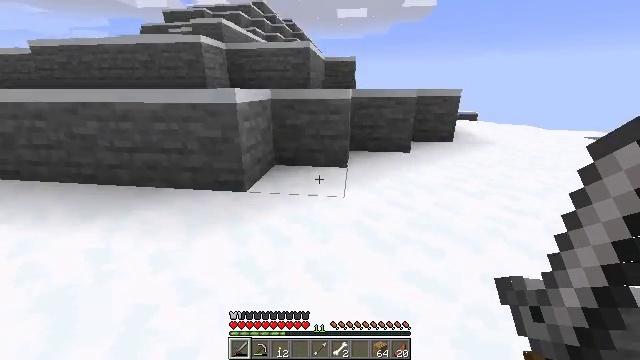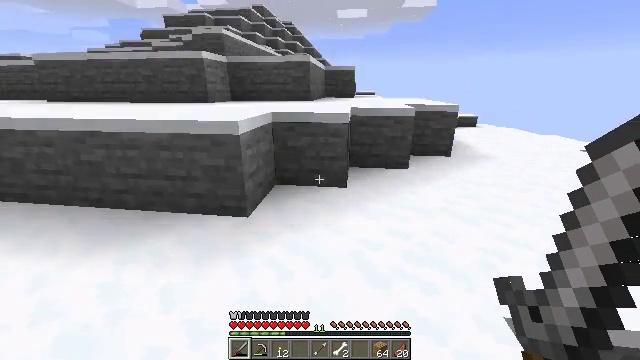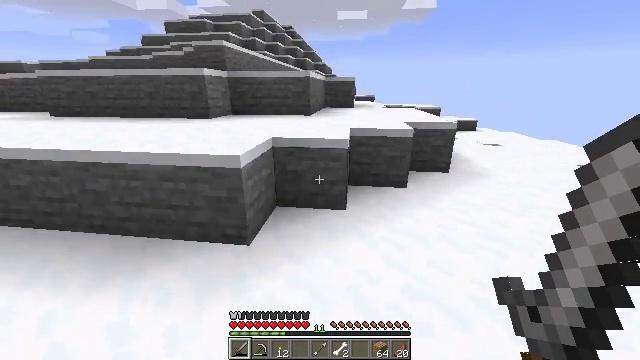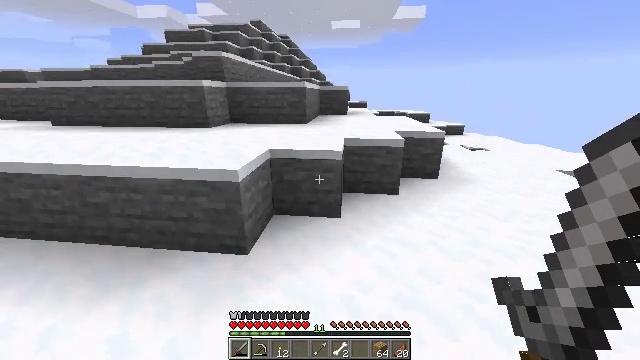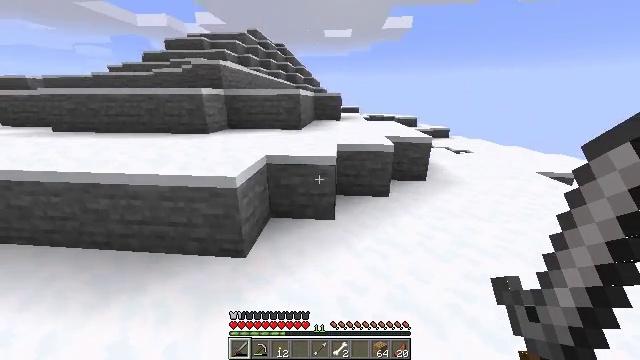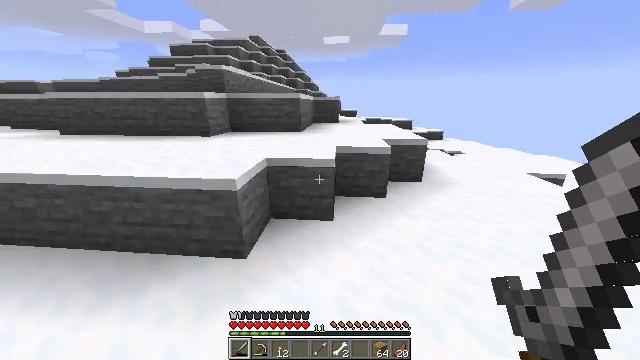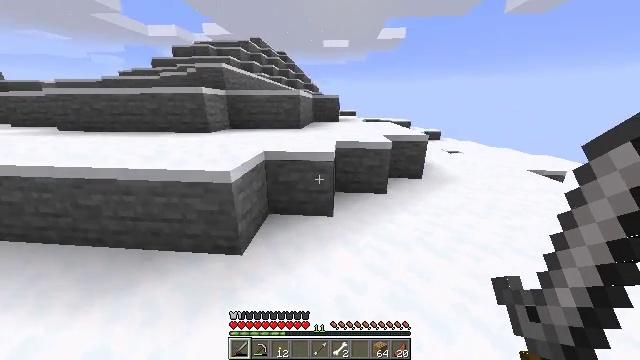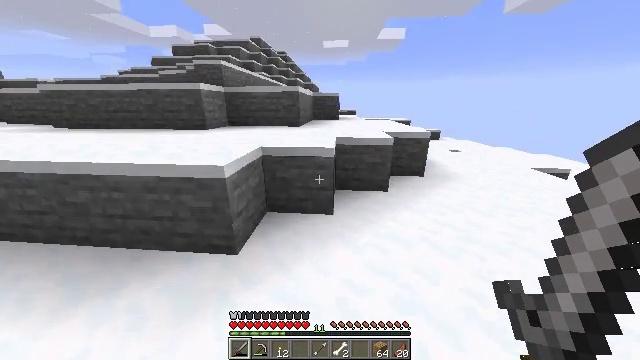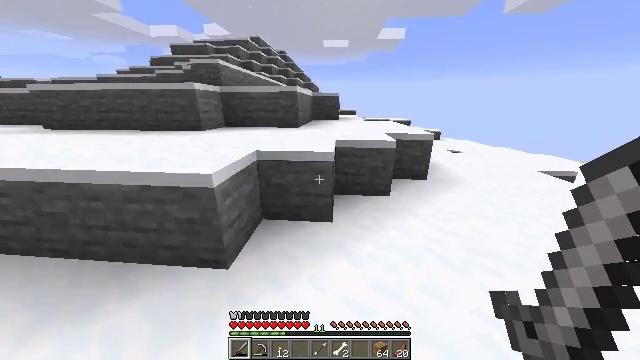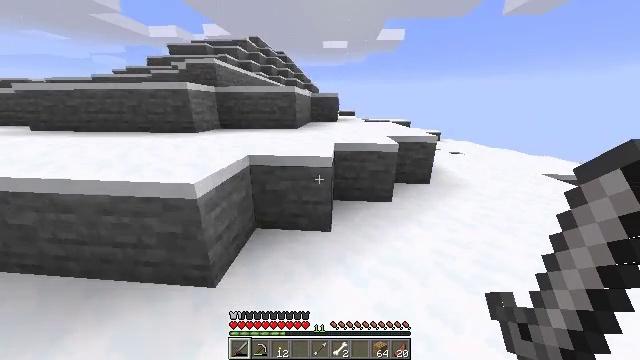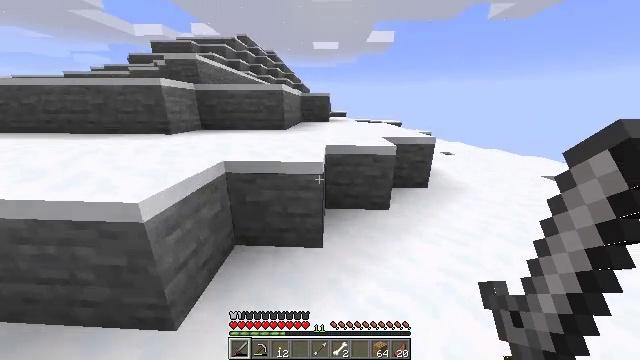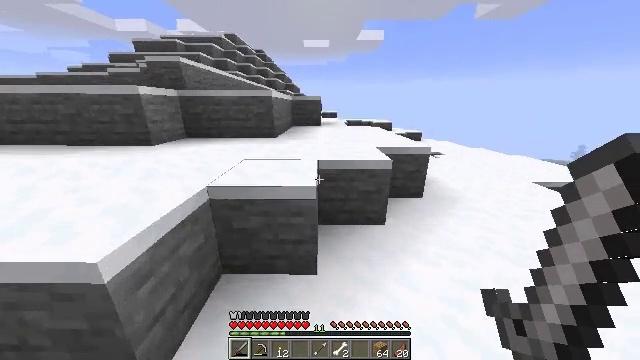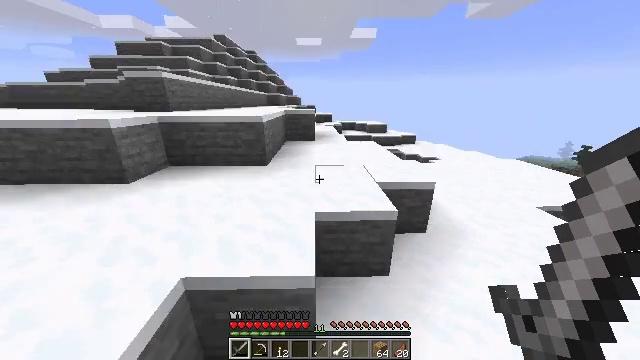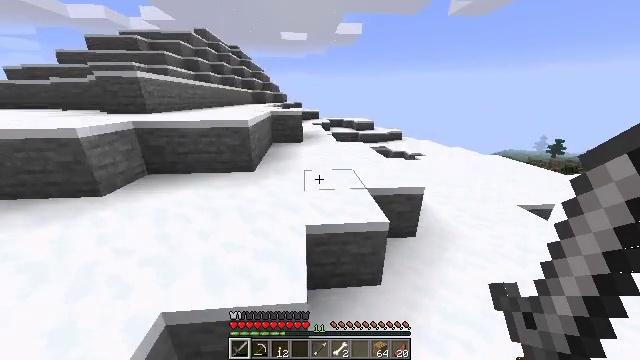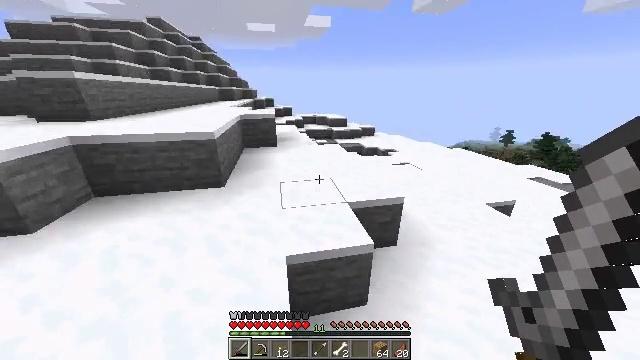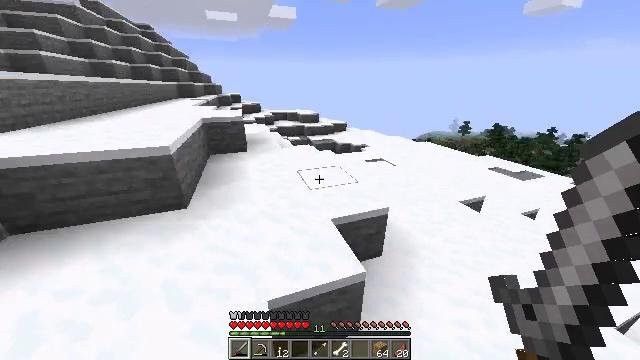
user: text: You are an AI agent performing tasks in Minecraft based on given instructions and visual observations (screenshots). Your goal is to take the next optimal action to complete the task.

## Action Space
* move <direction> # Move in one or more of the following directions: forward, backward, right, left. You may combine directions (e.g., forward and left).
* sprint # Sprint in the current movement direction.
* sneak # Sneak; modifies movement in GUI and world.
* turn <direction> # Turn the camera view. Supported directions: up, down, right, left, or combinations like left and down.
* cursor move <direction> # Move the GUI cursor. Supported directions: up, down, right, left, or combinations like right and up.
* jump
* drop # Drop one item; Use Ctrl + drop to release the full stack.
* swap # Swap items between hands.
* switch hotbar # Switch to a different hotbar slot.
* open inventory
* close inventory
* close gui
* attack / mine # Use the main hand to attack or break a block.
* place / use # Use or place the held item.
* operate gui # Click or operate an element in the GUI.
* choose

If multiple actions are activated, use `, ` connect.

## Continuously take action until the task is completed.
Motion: motion action
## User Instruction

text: Cook mutton in the furnace to get cooked mutton.
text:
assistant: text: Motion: move forward, sprint, jump
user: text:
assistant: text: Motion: move forward, sprint, jump
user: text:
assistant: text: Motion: move forward, sprint, turn right, jump
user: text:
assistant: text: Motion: move forward, sprint, turn right, jump
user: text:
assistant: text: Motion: move forward, sprint, jump
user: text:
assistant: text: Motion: move forward, sprint, jump
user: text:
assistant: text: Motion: move forward, sprint
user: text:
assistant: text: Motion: move forward, sprint
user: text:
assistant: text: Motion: move forward, sprint
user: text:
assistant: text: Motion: move forward, sprint, turn right
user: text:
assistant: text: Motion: move forward, sprint, turn right, jump
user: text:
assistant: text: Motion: move forward, sprint, turn right, jump
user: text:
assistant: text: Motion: move forward, sprint, turn right and down, jump
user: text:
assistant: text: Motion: move forward, sprint, turn right and down, jump
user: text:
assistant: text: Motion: move forward, sprint, turn right and down, jump
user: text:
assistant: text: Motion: move forward, sprint, turn right and down, jump
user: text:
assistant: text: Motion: move forward and move left, sprint, turn right
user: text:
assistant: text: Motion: move forward and move left, sprint, turn right
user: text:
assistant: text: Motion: move forward and move left, sprint
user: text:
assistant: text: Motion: move forward and move left, sprint
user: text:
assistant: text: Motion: move forward and move left, sprint
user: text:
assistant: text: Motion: move forward and move left, sprint, jump
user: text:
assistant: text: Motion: move forward and move left, sprint, jump
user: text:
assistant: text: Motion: move forward and move left, sprint, turn left, jump
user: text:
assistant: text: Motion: move forward, sprint
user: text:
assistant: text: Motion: move forward, sprint
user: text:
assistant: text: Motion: move forward, sprint
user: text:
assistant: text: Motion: move forward, sprint
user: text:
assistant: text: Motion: move forward, sprint
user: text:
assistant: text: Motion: move forward, sprint